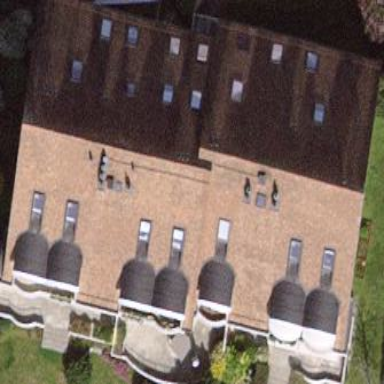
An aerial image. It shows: View of apartment building.